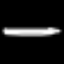
Label: pencil